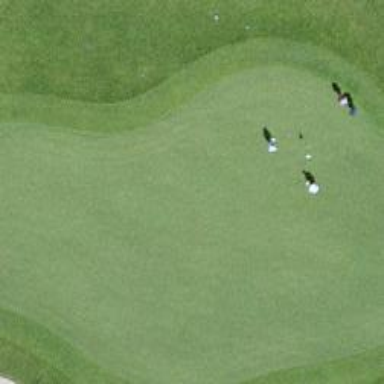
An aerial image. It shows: Golf green pitch on grass land. It is designated for the sport of golf.